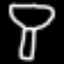
Label: mushroom